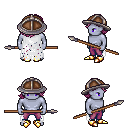
a pixel art fantasy rpg character, male body template, dark elf, purple skin, white tattered cape, magenta pants, pink swoop hairstyle, chain helm, gold boots, spear, four views (front, back, left, right), 2x2 character sprite sheet, small pixel art, hard edges, no anti-aliasing